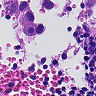
Metastatic tissue present: yes